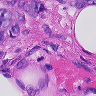
Metastatic tissue present: yes